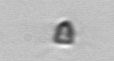
Label: Pyramimonas